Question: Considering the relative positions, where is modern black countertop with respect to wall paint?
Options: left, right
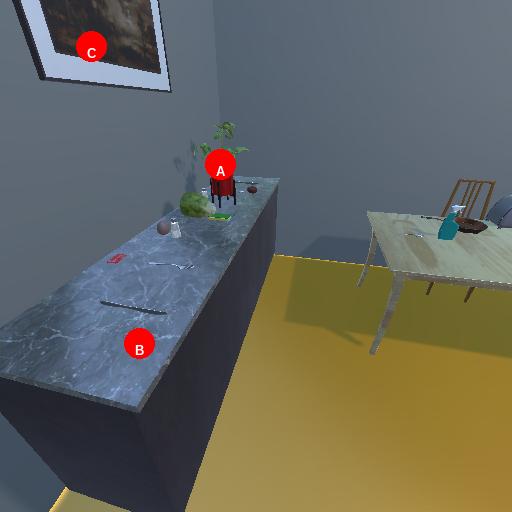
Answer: left